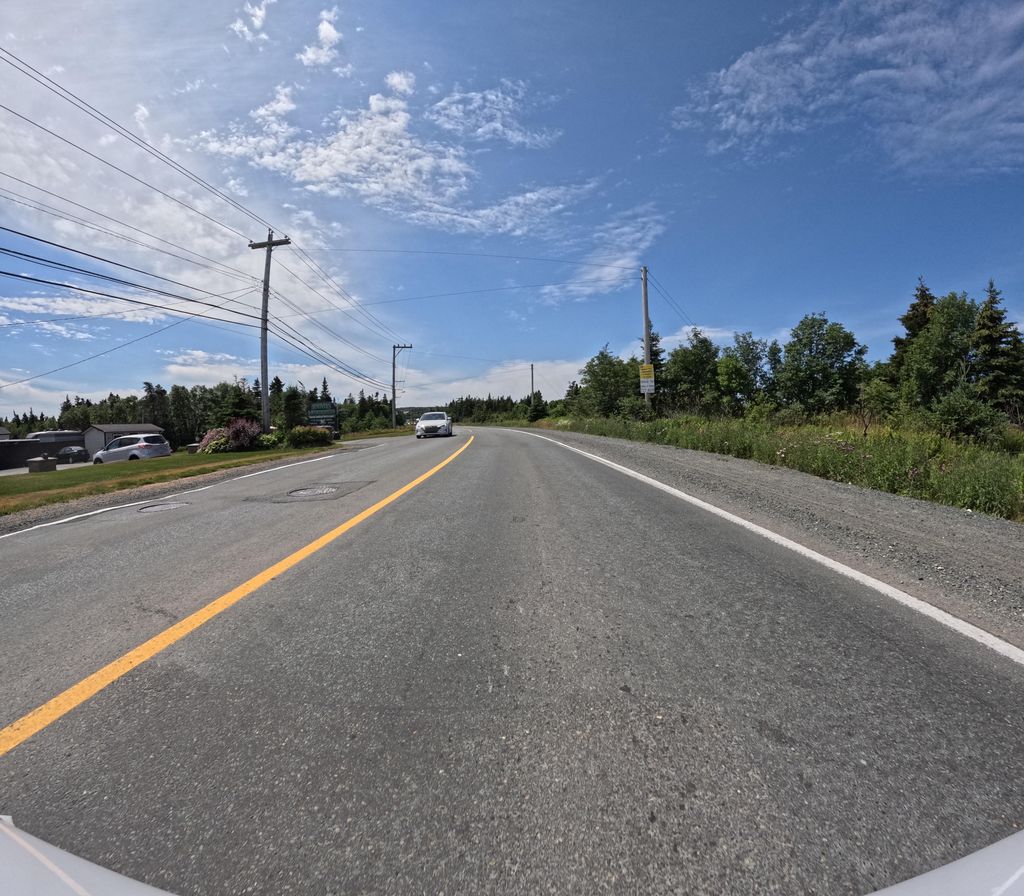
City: st_johns